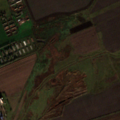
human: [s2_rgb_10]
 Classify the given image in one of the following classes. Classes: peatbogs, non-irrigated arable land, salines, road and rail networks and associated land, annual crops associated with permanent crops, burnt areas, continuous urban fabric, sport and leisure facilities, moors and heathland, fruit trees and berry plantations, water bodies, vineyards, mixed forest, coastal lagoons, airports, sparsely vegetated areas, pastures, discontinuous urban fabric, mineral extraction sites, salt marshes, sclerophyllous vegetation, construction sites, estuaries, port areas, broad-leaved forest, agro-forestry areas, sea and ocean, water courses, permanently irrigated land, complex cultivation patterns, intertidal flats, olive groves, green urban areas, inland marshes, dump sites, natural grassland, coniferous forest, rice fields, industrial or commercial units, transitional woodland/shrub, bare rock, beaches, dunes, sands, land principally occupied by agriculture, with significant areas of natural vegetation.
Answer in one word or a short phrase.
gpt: discontinuous urban fabric, industrial or commercial units, non-irrigated arable land, pastures, complex cultivation patterns, transitional woodland/shrub